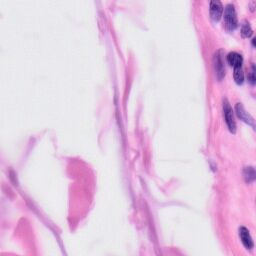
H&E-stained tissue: Skin